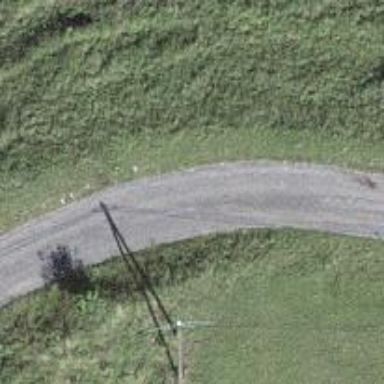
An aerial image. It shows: Unclassified road.